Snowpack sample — Buffalo Mountain, Silverthorne, Colorado, USA (2/22/26, 2:02 PM MST)
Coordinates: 39.622, -106.113
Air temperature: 33 °F
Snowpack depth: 63 cm
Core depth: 20 cm
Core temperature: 24.8 °F
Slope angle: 11°, slope face: 116°
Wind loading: low
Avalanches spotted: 0
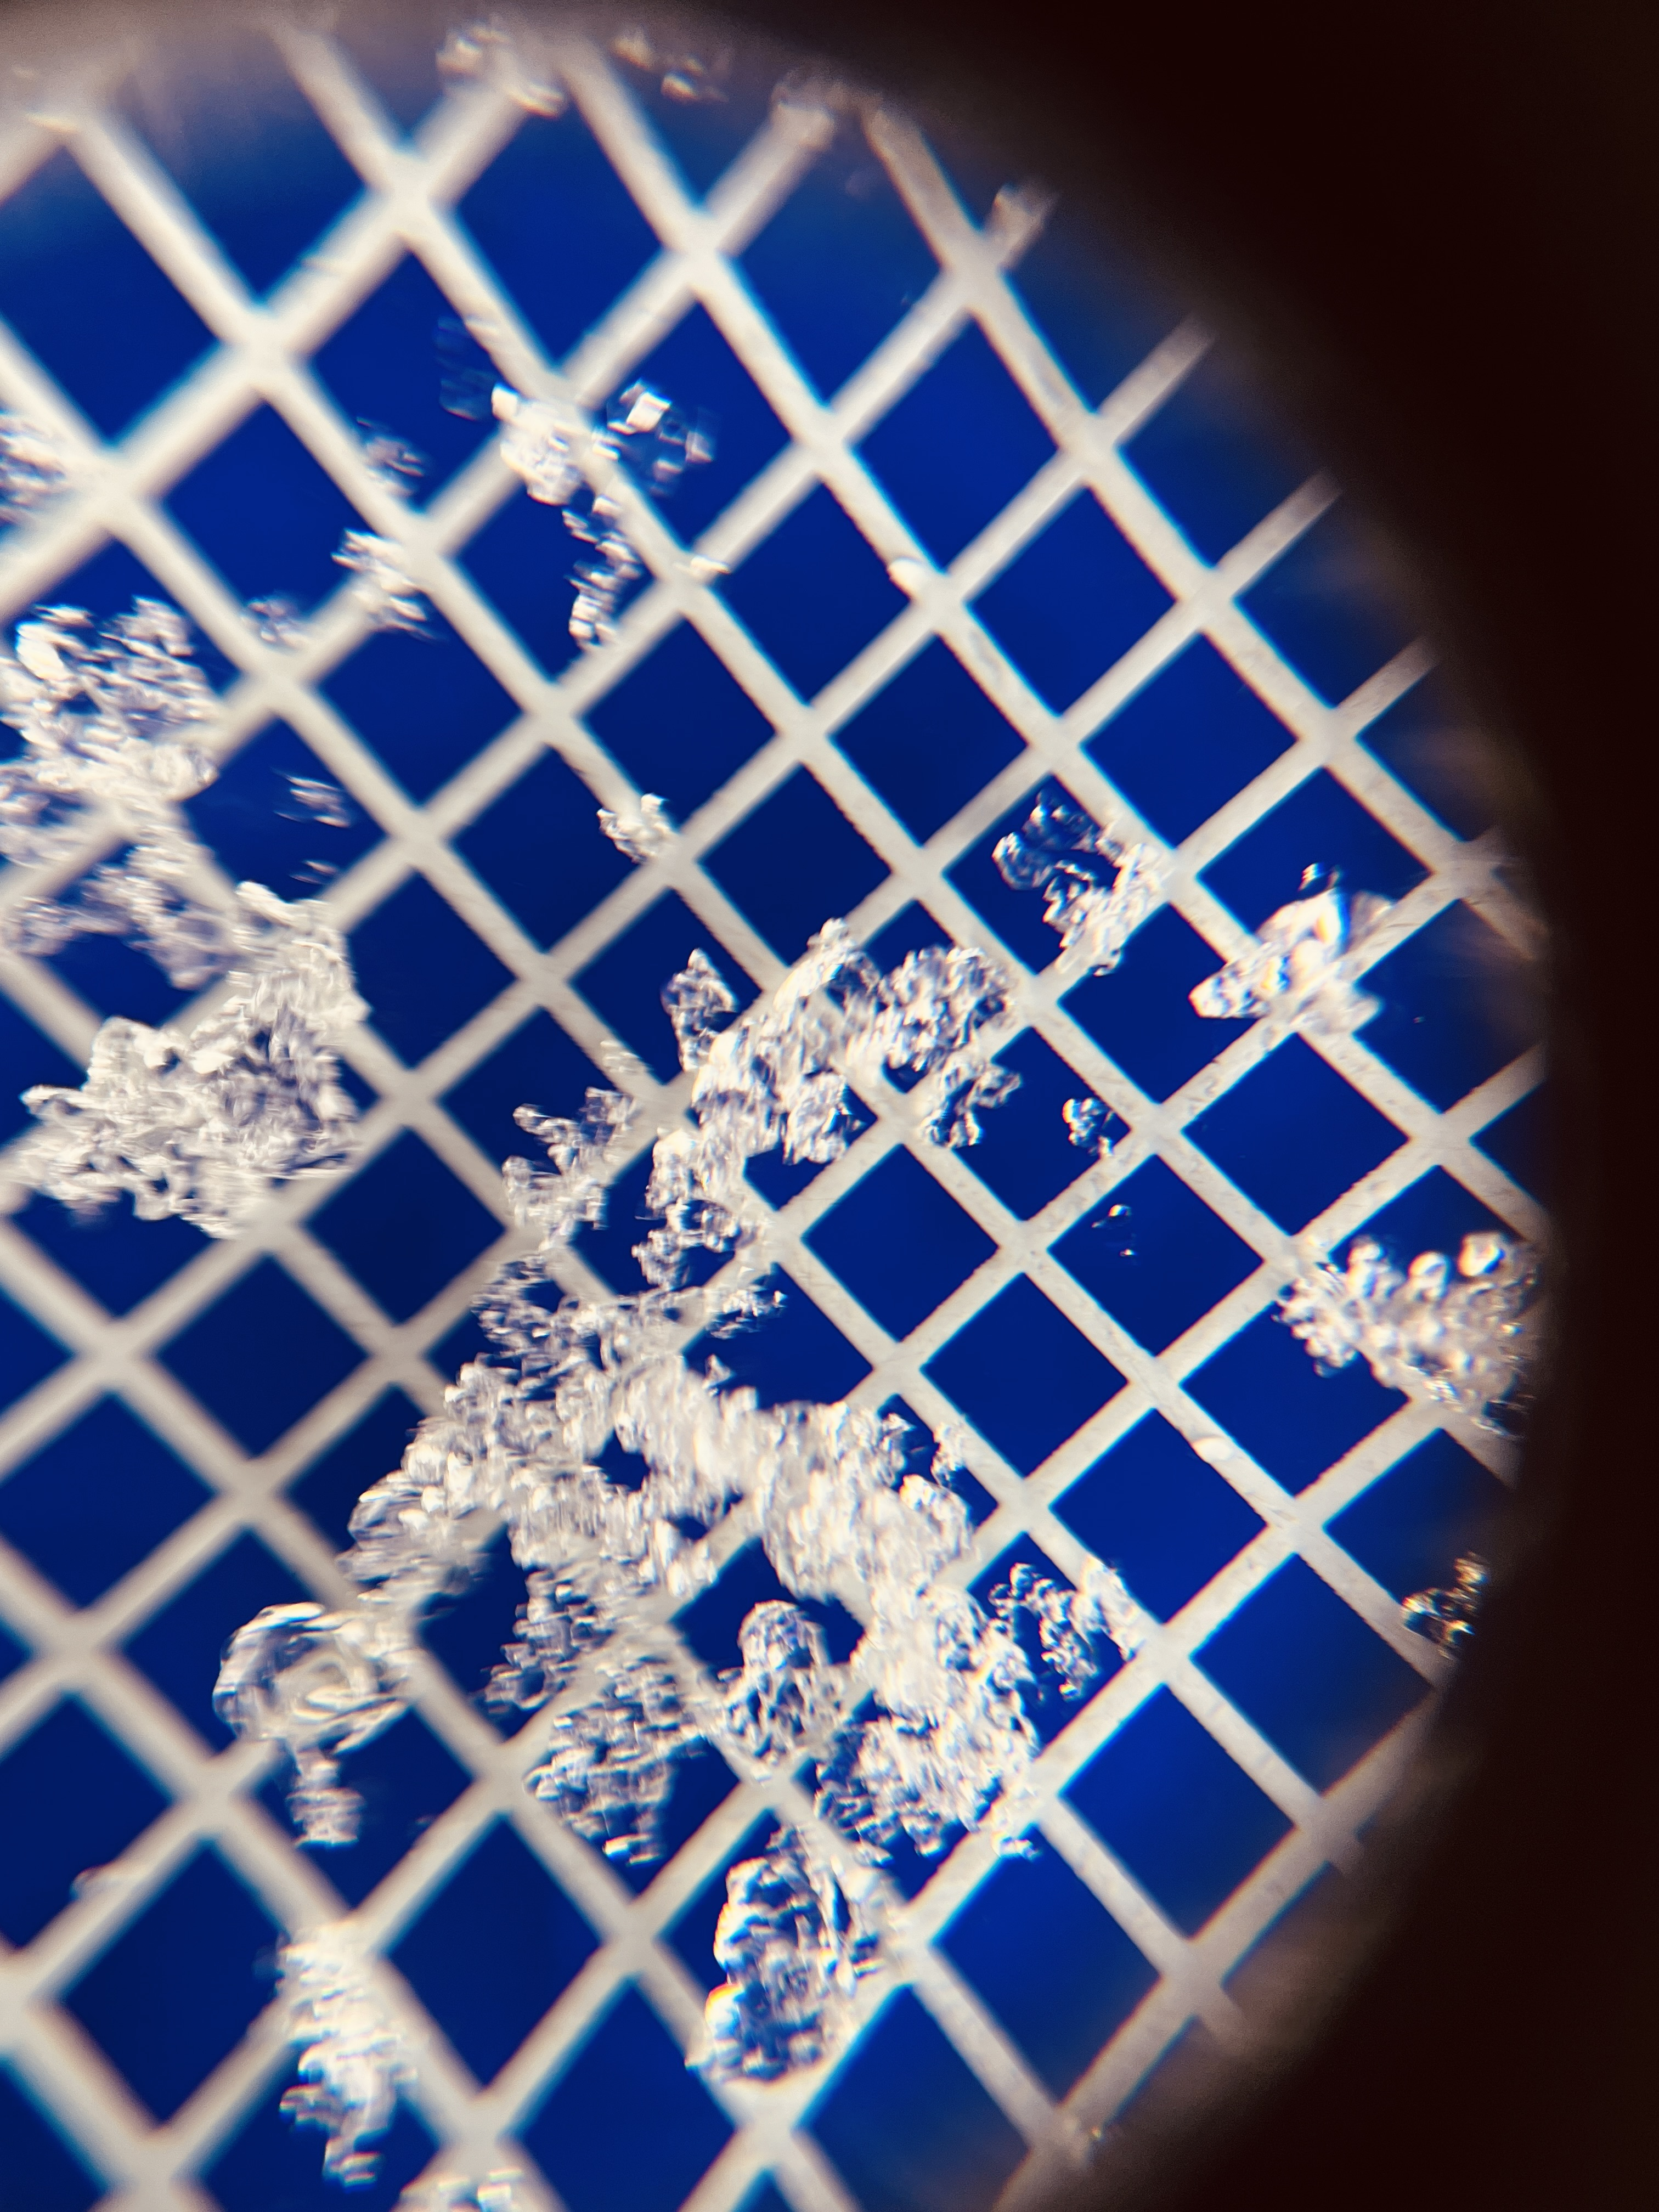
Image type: magnified_profile
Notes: In a firebreak similar to site 1, minimal wind loading with no spotted avalanches (not many faces in view though)